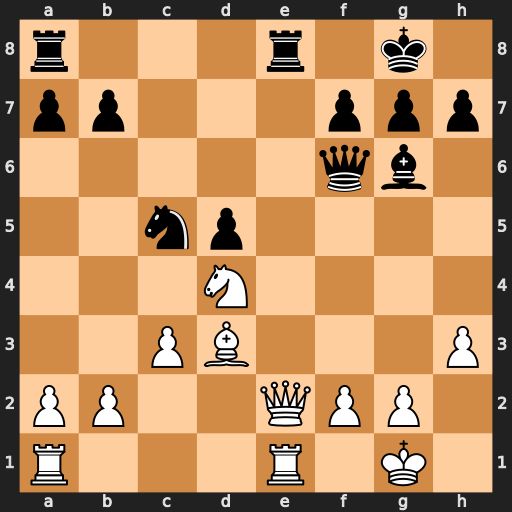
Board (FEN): r3r1k1/pp3ppp/5qb1/2np4/3N4/2PB3P/PP2QPP1/R3R1K1
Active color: w
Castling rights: -
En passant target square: -
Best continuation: Qxe8+ Rxe8 Rxe8#